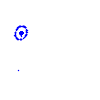
Particle: pion